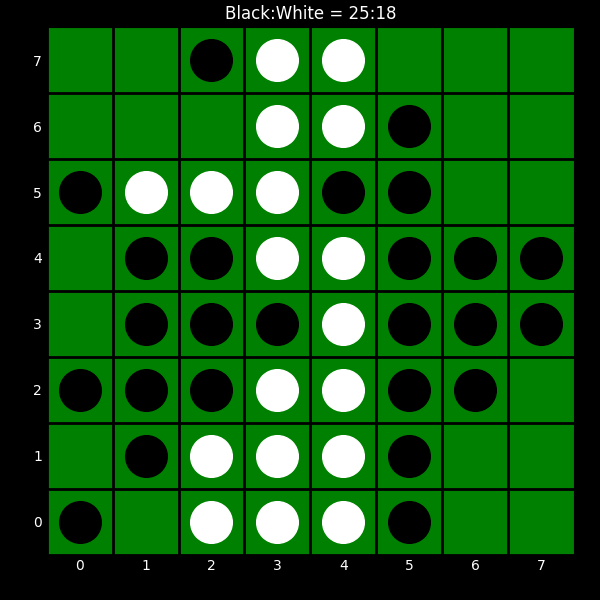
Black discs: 25
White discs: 18